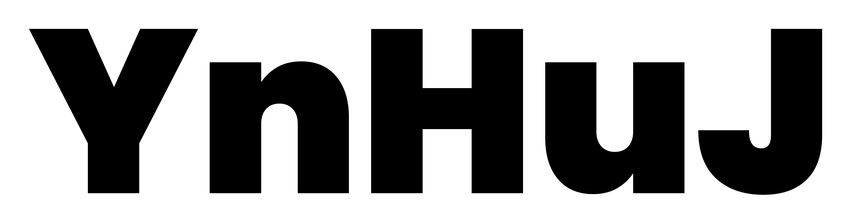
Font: Poppins-Black